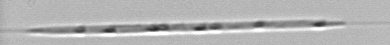
Label: Rhizosolenia